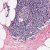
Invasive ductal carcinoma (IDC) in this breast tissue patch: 0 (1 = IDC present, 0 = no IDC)